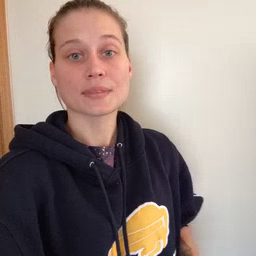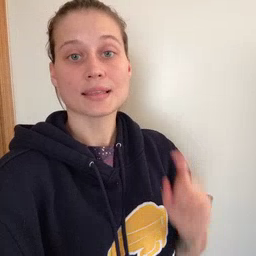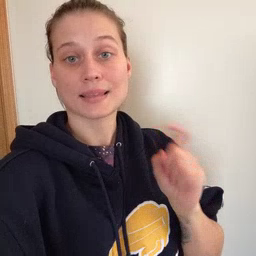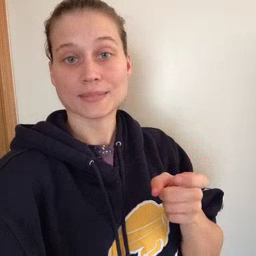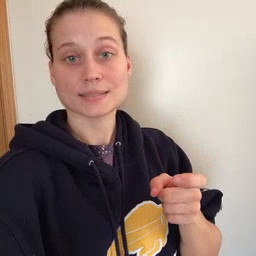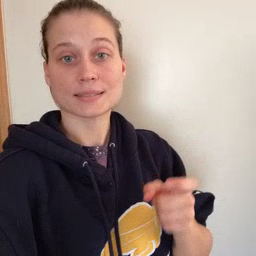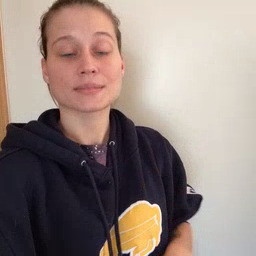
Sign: gift